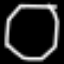
Label: octagon